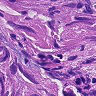
Metastatic tissue present: yes